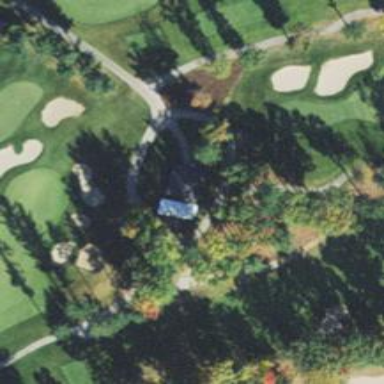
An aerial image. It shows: Pathway for golfing.